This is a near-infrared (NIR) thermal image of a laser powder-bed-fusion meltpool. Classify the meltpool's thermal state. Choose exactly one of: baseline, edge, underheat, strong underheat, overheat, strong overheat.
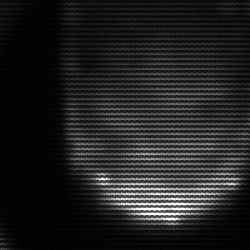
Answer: edge